Question: ### Complete Edit
I've edited my original question as I've refined my code which has put me in a much better position to define a better error
Hi I'm creating a chained select box that will once a client is selected find the clients projects.
The ajax is doing its job it knows which client has been selected and my console tells me the following:
'Failed to load resource: the server responded with a status of 500 (Internal Server Error) http://itempus.dev/task/clientsprojects?option=5'
The above option value refers to the client id which I want to pass into the projects db and find the clients projects. I'm not sure what I am doing wrong and would appreciate some help in a somewhat complex task for a newbie.
### TaskController
'''
public function create()
{
$tasks = Auth::user()->tasks;
$client_options = DB::table('clients')->orderBy('client_name', 'asc')->lists('client_name','id');
$team_options = DB::table('teams')->orderBy('team_member_name', 'asc')->lists('team_member_name','id', 'team_member_category');
return View::make('tasks.create', array('project_options' => $project_options, 'team_options' => $team_options, 'client_options' => $client_options));
}
public function clientsprojects() {
$input = Input::get('option');
$client_id = Project::find($input);
$projects = DB::table('projects')->where('client_id', $client_id->id)
->orderBy('project_name')
->lists('id','project_name');
$models = $project->projects();
return Response::eloquent($models->get(array('id','project_name')));
}
'''
### views/tasks/create.blade.php
'''
{{ Form::open(array('action' => 'TaskController@store', 'id' => 'createuser')) }}
<div class="form-group">
@if(count($client_options)>0)
{{ Form::label('select_client', 'Assign to Client', array('class' => 'awesome client_option')); }}
{{ Form::select('client', $client_options , Input::old('client'), array('class' => 'tempus_select client_option', 'id' => 'select_client')) }}
@endif
</div>
<div class="form-group deletegates">
{{ Form::label('select_client', 'Assign to Project', array('class' => 'awesome')); }}
{{ Form::select('project', array_merge(array('default' => 'Please Select')), 'default', array('class' => 'tempus_select', 'id' => 'project_select')) }}
</div>
{{ Form::submit('Create the task!', array('class' => 'btn btn-primary')) }}
{{ Form::close() }}
<script>
$(document).ready(function($){
$('#select_client').change(function(){
$.get("{{ url('task/clientsprojects')}}",
{ option: $(this).val() },
function(data) {
var model = $('#project_select');
model.empty();
$.each(data, function(index, element) {
model.append("<option value='"+ element.id +"'>" + element.name + "</option>");
});
});
});
});
</script>
'''
Route.php
I've also defined my route as so:
'''
Route::get('task/clientsprojects', function(){
$input = Input::get('option');
$client_id = Project::find($input);
$projects = DB::table('projects')->where('client_id', $client_id->id)
->orderBy('project_name')
->lists('id','project_name');
$models = $project->projects();
return Response::eloquent($models->get(array('id','project_name')));
});
'''
### Update
'''
jquery console errorGET http://itempus.dev/task/clientsprojects?option=7 500 (Internal Server Error) jquery.js:8475
send jquery.js:8475
st.extend.ajax jquery.js:7930
st.(anonymous function) jquery.js:7569
(anonymous function) create:210
st.event.dispatch jquery.js:3045
y.handle jquery.js:2721
'''
app/storage/logs
'''
[2014-03-12 17:01:00] log.ERROR: exception 'Symfony\Component\HttpKernel\Exception\NotFoundHttpException' in C:\xampp\htdocs\iTempus\vendor\laravel\framework\src\Illuminate\Routing\Router.php:1429
Stack trace:
#0 C:\xampp\htdocs\iTempus\vendor\laravel\framework\src\Illuminate\Routing\Router.php(1050): Illuminate\Routing\Router->handleRoutingException(Object(Symfony\Component\Routing\Exception\ResourceNotFoundException))
#1 C:\xampp\htdocs\iTempus\vendor\laravel\framework\src\Illuminate\Routing\Router.php(1014): Illuminate\Routing\Router->findRoute(Object(Illuminate\Http\Request))
#2 C:\xampp\htdocs\iTempus\vendor\laravel\framework\src\Illuminate\Foundation\Application.php(574): Illuminate\Routing\Router->dispatch(Object(Illuminate\Http\Request))
#3 C:\xampp\htdocs\iTempus\vendor\laravel\framework\src\Illuminate\Foundation\Application.php(550): Illuminate\Foundation\Application->dispatch(Object(Illuminate\Http\Request))
#4 C:\xampp\htdocs\iTempus\public\index.php(49): Illuminate\Foundation\Application->run()
#5 {main} [] []
[2014-03-12 17:01:00] log.ERROR: exception 'Symfony\Component\HttpKernel\Exception\NotFoundHttpException' in C:\xampp\htdocs\iTempus\vendor\laravel\framework\src\Illuminate\Routing\Router.php:1429
Stack trace:
#0 C:\xampp\htdocs\iTempus\vendor\laravel\framework\src\Illuminate\Routing\Router.php(1050): Illuminate\Routing\Router->handleRoutingException(Object(Symfony\Component\Routing\Exception\ResourceNotFoundException))
#1 C:\xampp\htdocs\iTempus\vendor\laravel\framework\src\Illuminate\Routing\Router.php(1014): Illuminate\Routing\Router->findRoute(Object(Illuminate\Http\Request))
#2 C:\xampp\htdocs\iTempus\vendor\laravel\framework\src\Illuminate\Foundation\Application.php(574): Illuminate\Routing\Router->dispatch(Object(Illuminate\Http\Request))
#3 C:\xampp\htdocs\iTempus\vendor\laravel\framework\src\Illuminate\Foundation\Application.php(550): Illuminate\Foundation\Application->dispatch(Object(Illuminate\Http\Request))
#4 C:\xampp\htdocs\iTempus\public\index.php(49): Illuminate\Foundation\Application->run()
#5 {main} [] []
'''
## Update 2
Revised code and still the same error.
TaskController.php
'''
public function create()
{
$tasks = Auth::user()->tasks;
$client_options = DB::table('clients')->orderBy('client_name', 'asc')->lists('client_name','id');
$project_options = DB::table('projects')->orderBy('project_name', 'asc')->lists('project_name','id');
$team_options = DB::table('teams')->orderBy('team_member_name', 'asc')->lists('team_member_name','id', 'team_member_category');
return View::make('tasks.create', array('project_options' => $project_options, 'team_options' => $team_options, 'client_options' => $client_options));
}
'''
routes.php
'''
Route::get('task/clientsprojects', function(){
$input = Input::get('option');
$client = Client::find($input);
$projects = DB::table('projects')->where('client_id', $client->id)
->orderBy('project_name')
->lists('id','project_name');
$response = array(array());
$i = 0;
foreach($projects as $project){
$response[$i]['id'] = $project->id;
$response[$i]['name'] = $project->name;
$i++;
}
return json_encode($response);
});
'''
create.blade.php
'''
{{ Form::open(array('action' => 'TaskController@store', 'id' => 'createuser')) }}
<div class="form-group">
@if(count($client_options)>0)
{{ Form::label('select_client', 'Assign to Client', array('class' => 'awesome client_option')); }}
{{ Form::select('client', $client_options , Input::old('client'), array('class' => 'tempus_select client_option', 'id' => 'select_client')) }}
@endif
</div>
<div class="form-group deletegates">
{{ Form::label('project_select', 'Assign to Project', array('class' => 'awesome')); }}
{{ Form::select('project', array_merge(array('default' => 'Please Select')), 'default', array('class' => 'tempus_select', 'id' => 'project_select')) }}
</div>
{{ Form::submit('Create the task!', array('class' => 'btn btn-primary')) }}
{{ Form::close() }}
<script>
$(document).ready(function($){
$('#select_client').change(function(){
$.get("{{ url('task/clientsprojects')}}",{
option: $(this).val()
}, function(data) {
var model = $('#project_select');
model.empty();
$.each(data, function() {
model.append('' + data.name + '');
});
}, 'json');
});
});
</script>
'''
## Update 3 ##

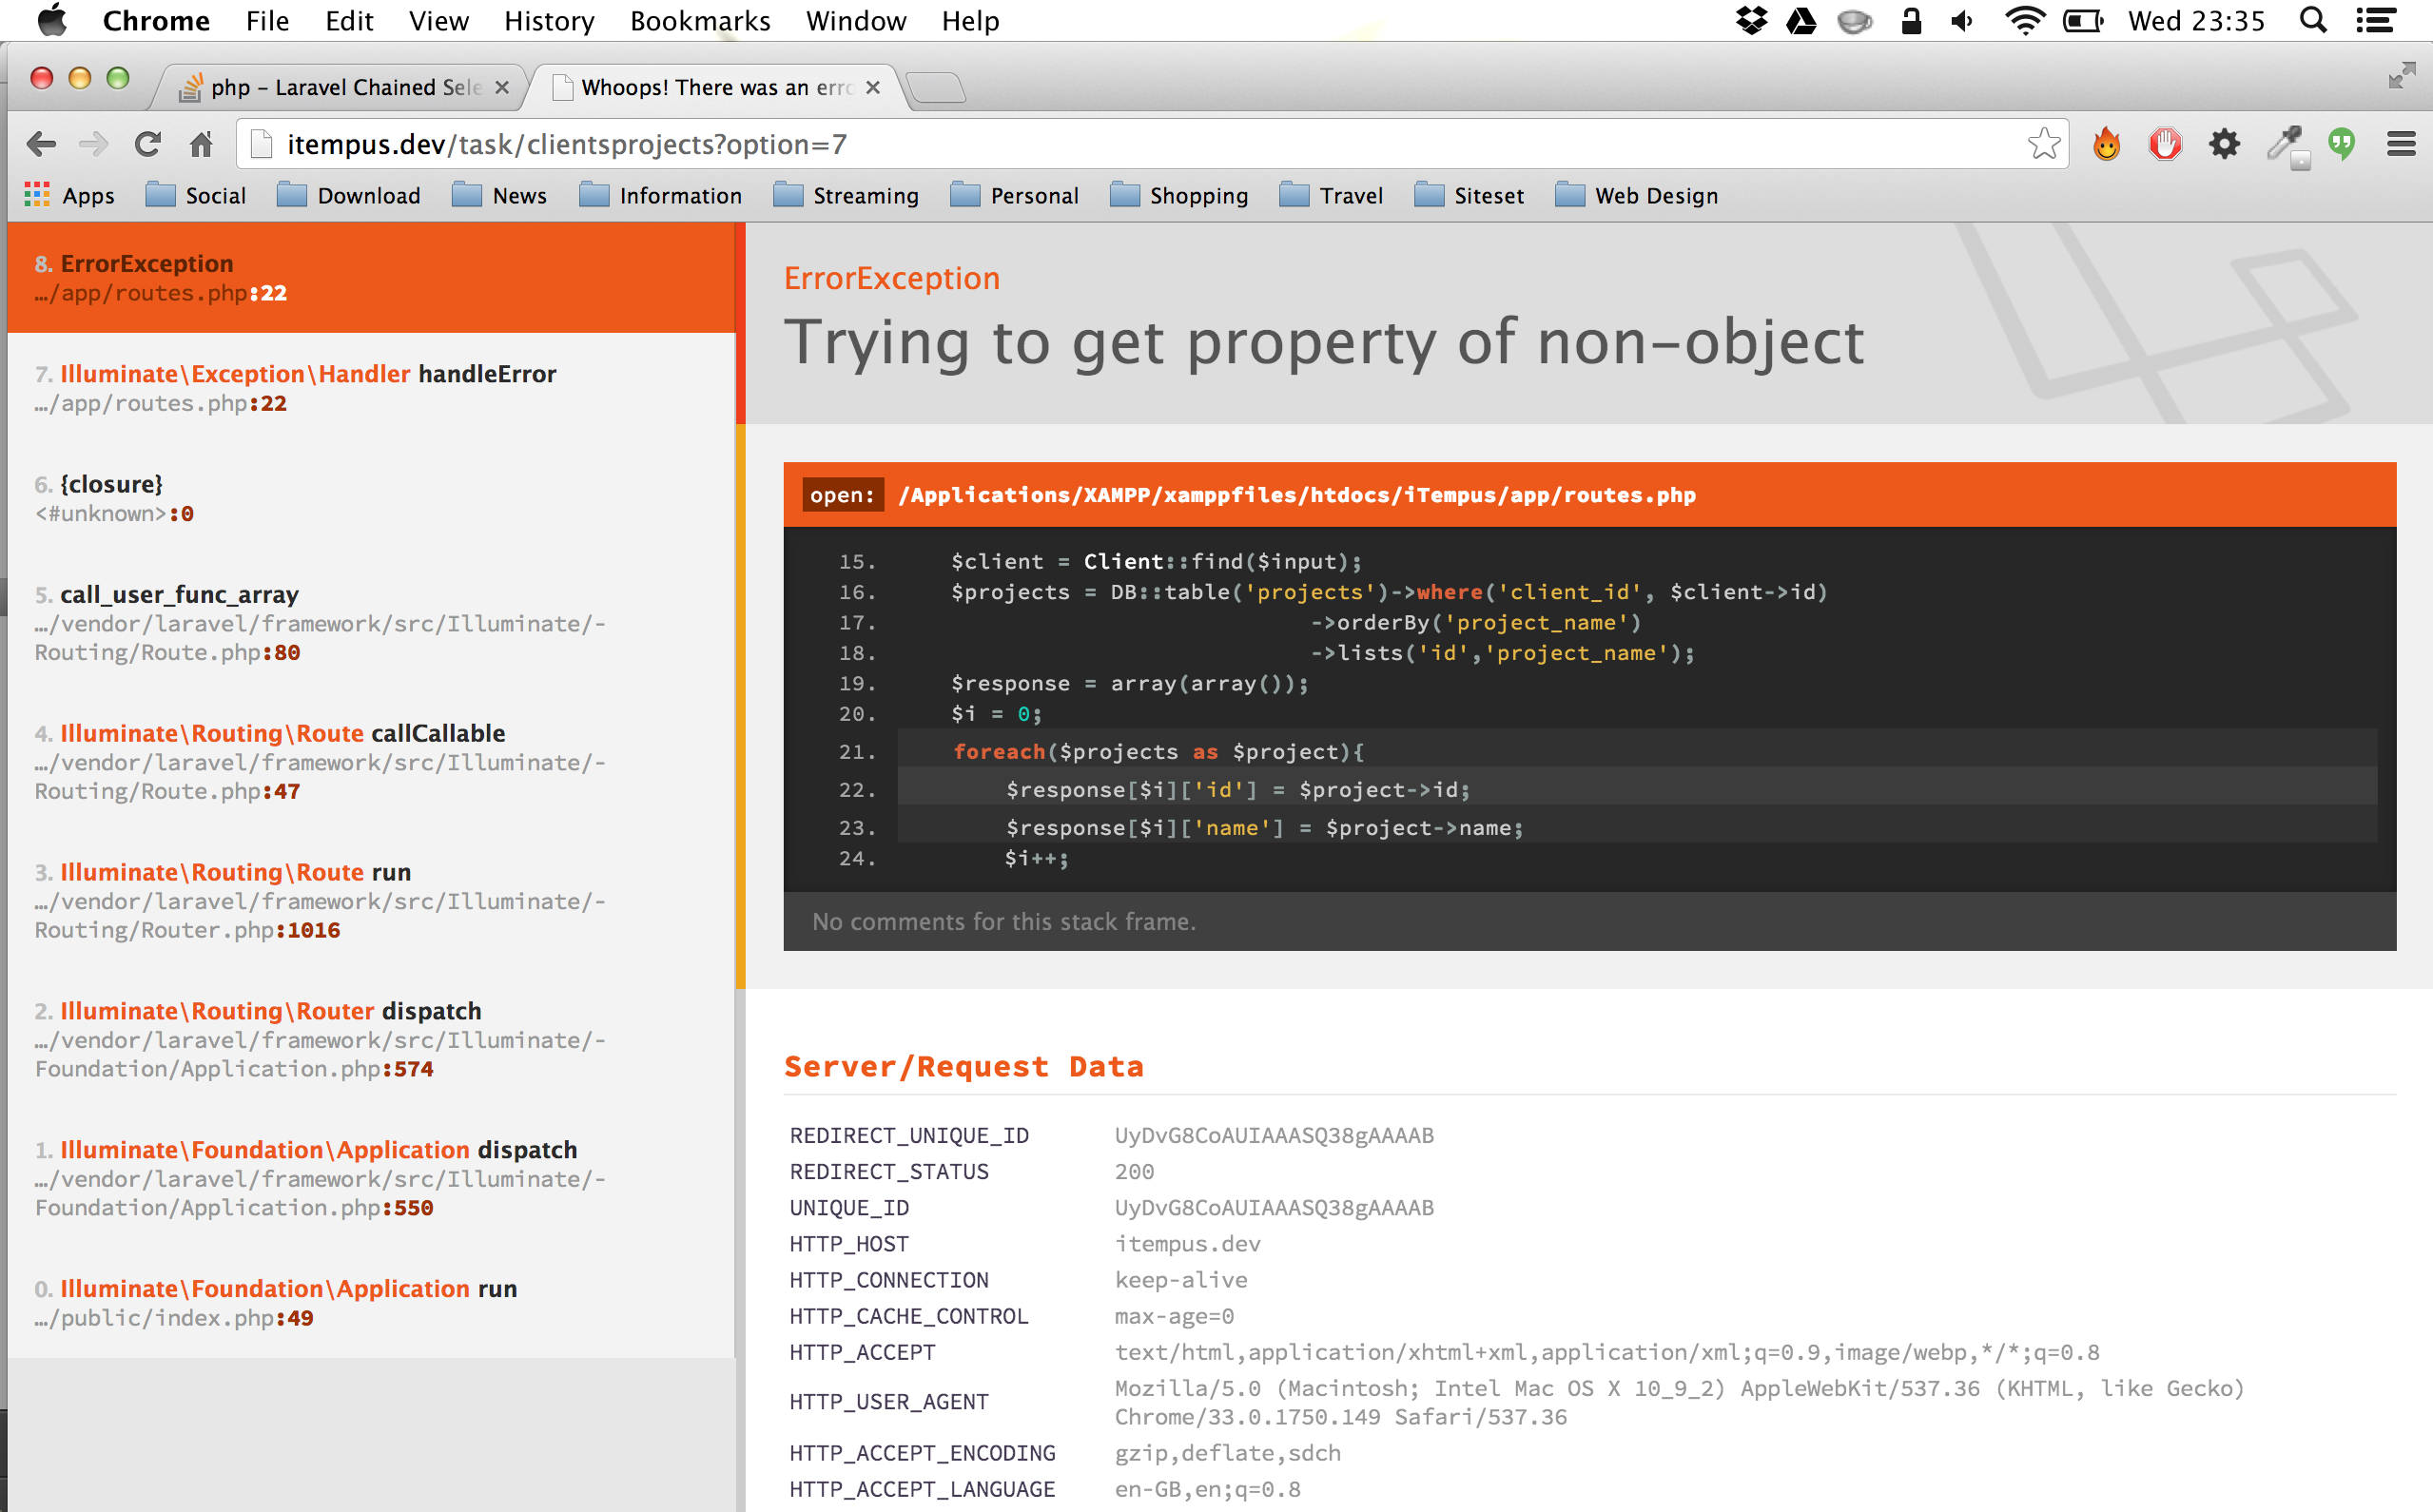
Answer: If you are still having those errors in your log:
> [2014-03-12 17:01:00] log.ERROR: exception 'Symfony\Component\HttpKernel\Exception\NotFoundHttpException' in C:\xampp\htdocs\iTempus\vendor\laravel\framework\src\Illuminate\Routing\Router.php:1429
This is Laravel saying .
Proably your problem is simpler: your javascript is not being able to open that route, because, maybe, the URL is not well formed.
'''
$.get("{{ url('task/clientsprojects')}}", ...
'''
1) Open your HTML
2) Probably something like:
'''
http://itempus.dev/task/clientsprojects?option=7
'''
or just
'''
http://itempus.dev/task/clientsprojects
'''
3) On Chrome, hit F12 to open dev tools
4) Use this URL to build a command like the one below and paste the dev tools command line (and hit enter):
'''
$.get('http://itempus.dev/task/clientsprojects');
'''
5) Check the error and also try
'''
$.get('http://itempus.dev/');
'''
You should get some data, lots of it sometimes, but no errors. Data could even be wrong to process in javascript, but you should not get errors at this point.
6) Get this same URL and try to paste it in your browser address bar and check if you don't get errors
If you get no errors, your routes are good, otherwise you will have to check your 'routes.php' file again, something there is not letting javascript (or even you in via browser URL) hit your route.
Another possibility is an exception occuring inside your controller, but by hitting that route manually you should also be able to see it. But, again, if you're still having those NotFoundHttpException errors, probably is a routing problem.
To be sure those errors are related. Execute:
'''
php artisan tail
'''
And check if the error happen at the exact same time javascript hit that route.
From the comments 'Trying to get property of non-object' is your real error. You probably are selecting some records from your table and at least one of them is not returning as object, is probably null.
"Trying to get property of non-object" means that you are trying to access a variable which is not an object as an object. This line is responsible for the error:
'''
$response[$i]['id'] = $project->id;
'''
Changing your query to
'''
$projects = Project::where('client_id', $client->id)
->orderBy('project_name')
->get(array('id','project_name'));
'''
Should help make it work.
Wrapping up:
This should work as your route:
'''
Route::get('task/clientsprojects', function(){
$input = Input::get('option');
$client = Client::find($input);
$projects = DB::table('projects')->where('client_id', $client->id)
->orderBy('project_name')
->lists('id','project_name');
$response = array();
foreach($projects as $project){
$response[$project->id] = $project->name;
}
return Response::json($response);
});
'''
And this javascript:
'''
<script>
$(document).ready(function($){
$('#select_client').change(function(){
$.get("{{ url('task/clientsprojects') }}", { option: $(this).val() }, function(data) {
$.each(data, function(key, value) {
$('#project_select').append("<option value='"+key+"'>"+value+"</option>'");
});
});
});
});
</script>
'''